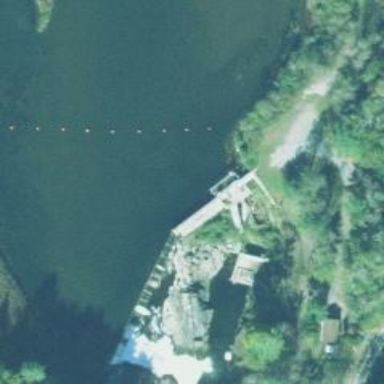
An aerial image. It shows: Dam along waterway.